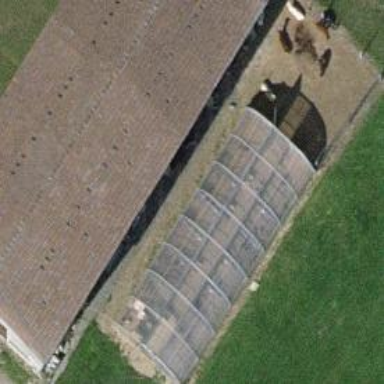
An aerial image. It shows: Greenhouse.